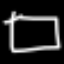
Label: square